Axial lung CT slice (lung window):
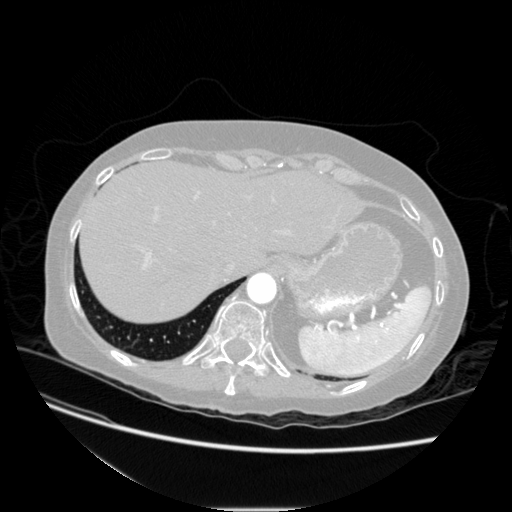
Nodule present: no